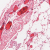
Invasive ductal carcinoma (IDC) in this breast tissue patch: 0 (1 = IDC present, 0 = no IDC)